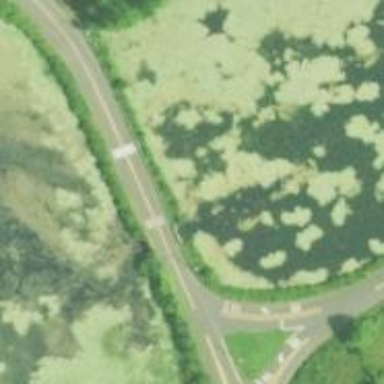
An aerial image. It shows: Tertiary road with bridge.